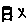
Label: tree